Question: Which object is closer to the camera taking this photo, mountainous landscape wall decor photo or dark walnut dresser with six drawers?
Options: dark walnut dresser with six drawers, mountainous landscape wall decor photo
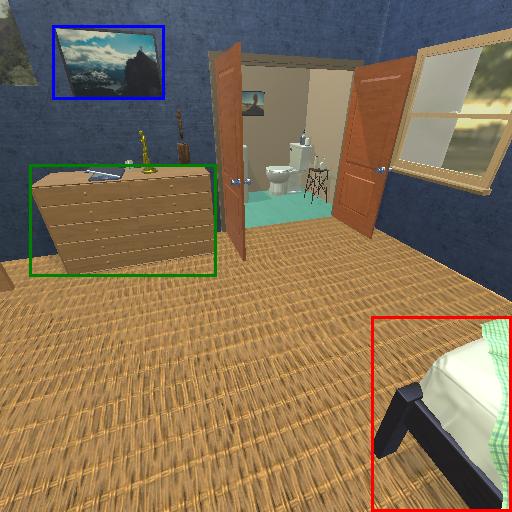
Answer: dark walnut dresser with six drawers